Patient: sex F, age 73
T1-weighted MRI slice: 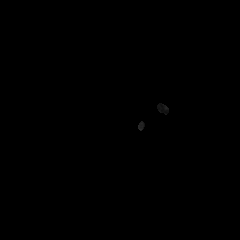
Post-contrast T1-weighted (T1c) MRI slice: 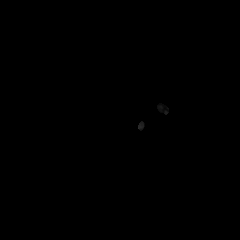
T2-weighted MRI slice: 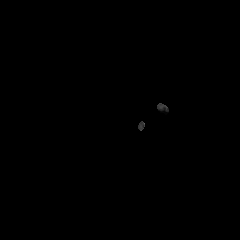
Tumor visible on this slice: no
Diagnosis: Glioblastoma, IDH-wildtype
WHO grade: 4